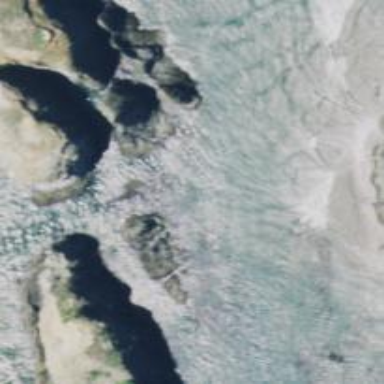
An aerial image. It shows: Natural rock reef.